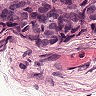
Metastatic tissue present: yes